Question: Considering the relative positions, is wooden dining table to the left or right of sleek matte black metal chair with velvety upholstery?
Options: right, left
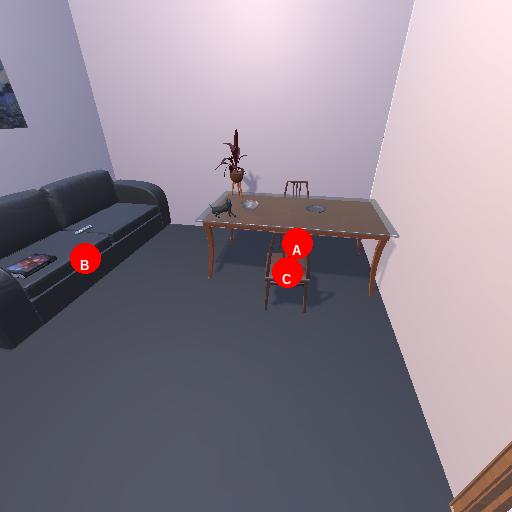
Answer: right